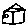
Label: house